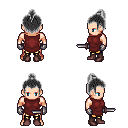
a pixel art fantasy rpg character, male body template, human, light skin, maroon tunic, gold greaves, gray short topknot hairstyle, metal gloves, maroon shoes, dagger, four views (front, back, left, right), 2x2 character sprite sheet, small pixel art, hard edges, no anti-aliasing